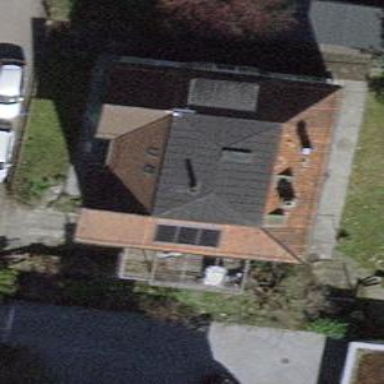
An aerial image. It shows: Gabled roof building with tile roofing. It consists of apartments.